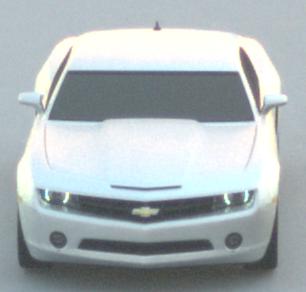
Make: Chevrolet
Model: Camaro Cabriolet 6.2 V8
Detailed model: Camaro (V) Coupé
Model produced from: 2011/09
Model produced until: 2014/02
Doors: 2
Color: white
Road condition: dry road
Daytime: sunrise or sunset
Contrast: medium contrast